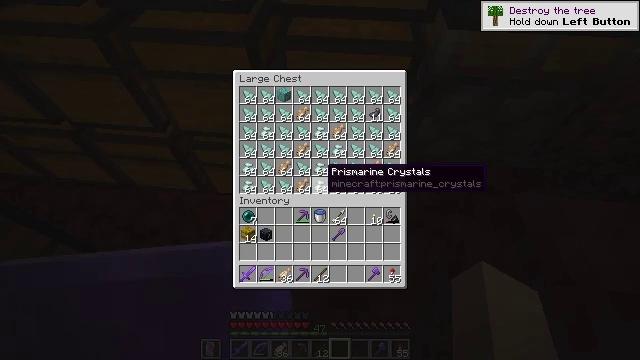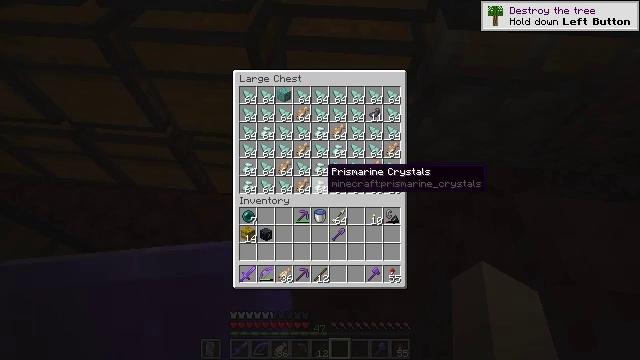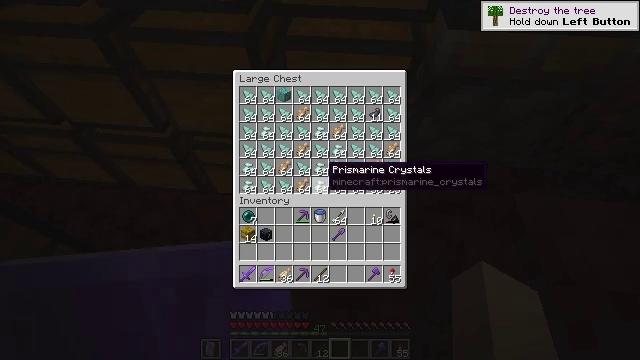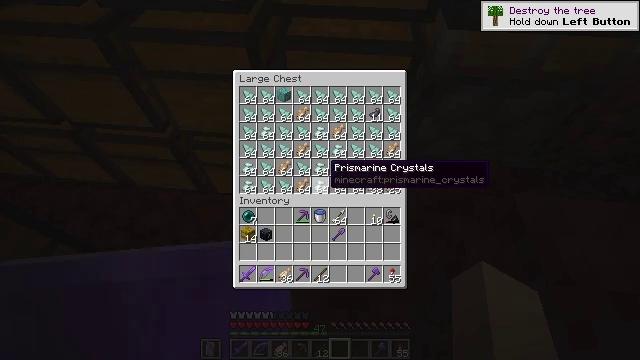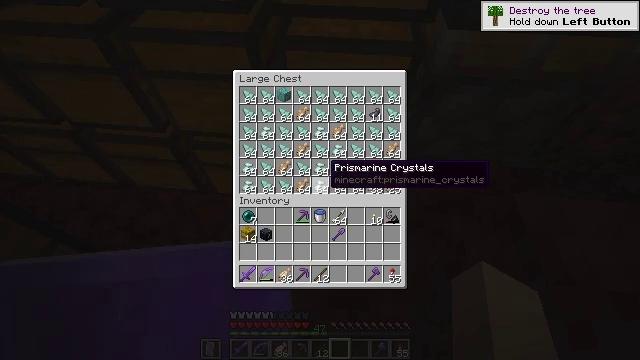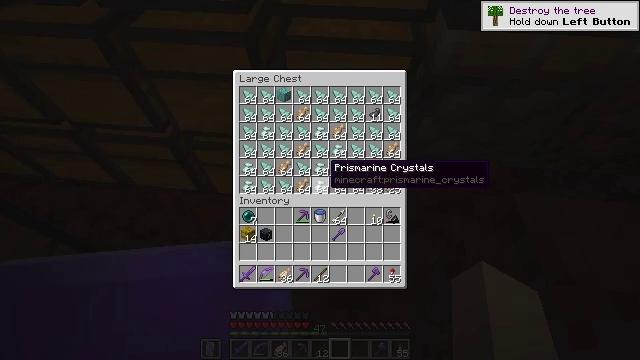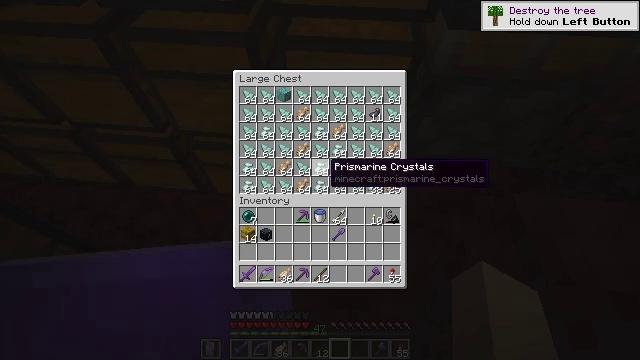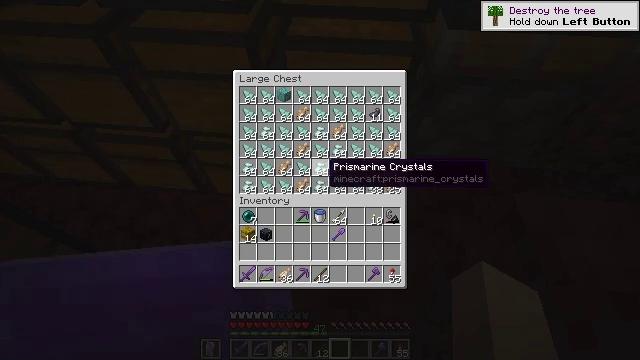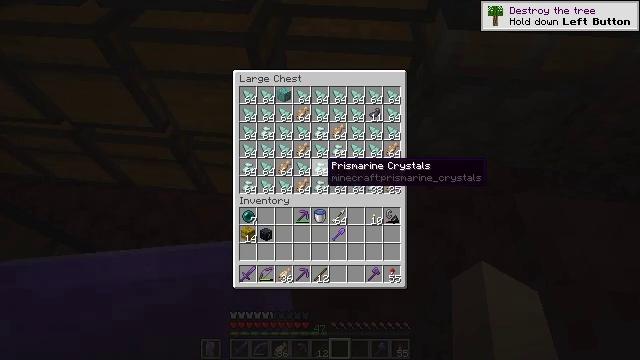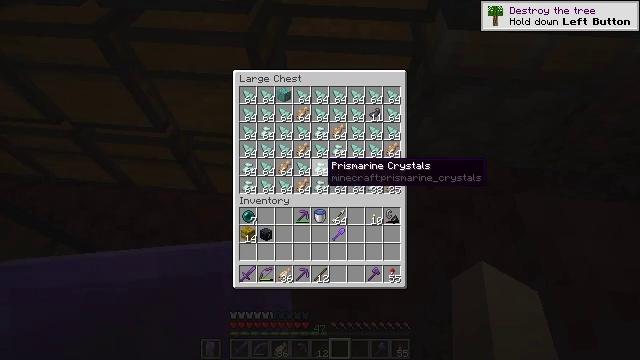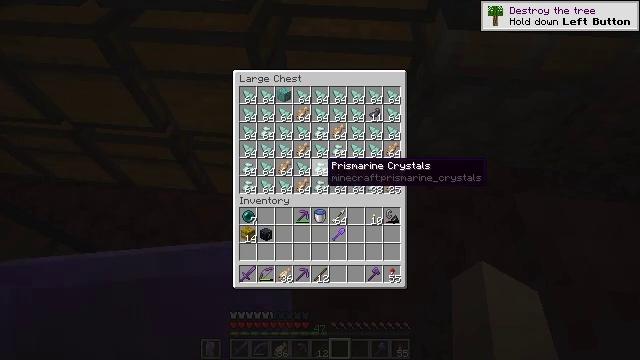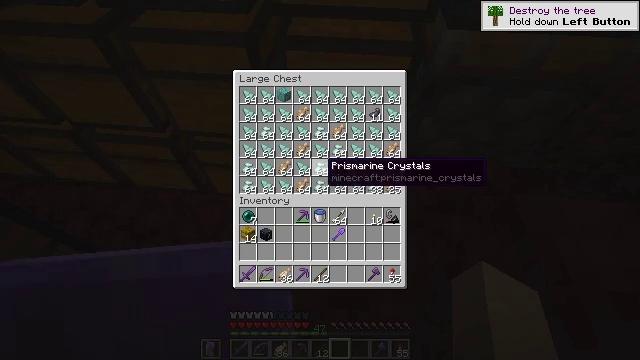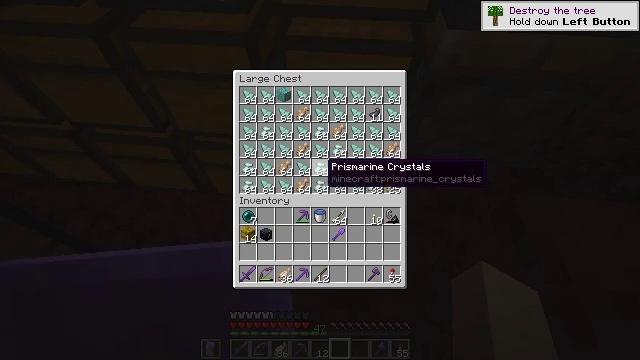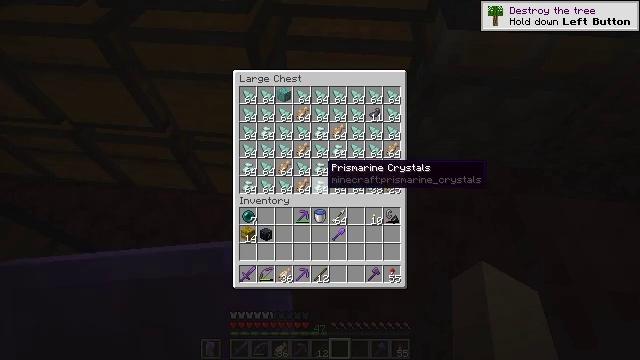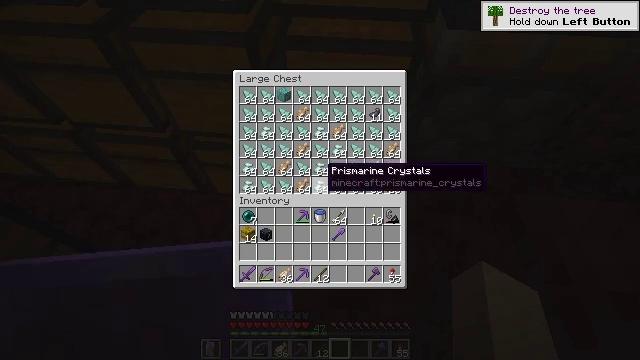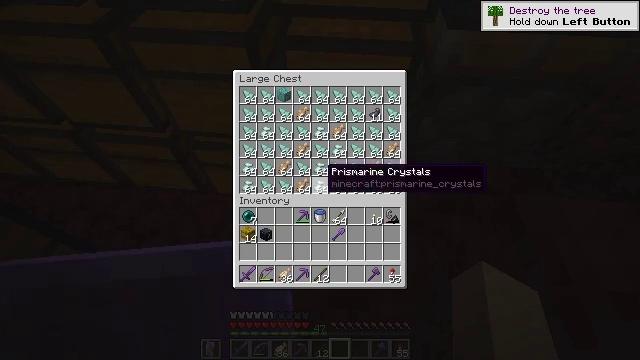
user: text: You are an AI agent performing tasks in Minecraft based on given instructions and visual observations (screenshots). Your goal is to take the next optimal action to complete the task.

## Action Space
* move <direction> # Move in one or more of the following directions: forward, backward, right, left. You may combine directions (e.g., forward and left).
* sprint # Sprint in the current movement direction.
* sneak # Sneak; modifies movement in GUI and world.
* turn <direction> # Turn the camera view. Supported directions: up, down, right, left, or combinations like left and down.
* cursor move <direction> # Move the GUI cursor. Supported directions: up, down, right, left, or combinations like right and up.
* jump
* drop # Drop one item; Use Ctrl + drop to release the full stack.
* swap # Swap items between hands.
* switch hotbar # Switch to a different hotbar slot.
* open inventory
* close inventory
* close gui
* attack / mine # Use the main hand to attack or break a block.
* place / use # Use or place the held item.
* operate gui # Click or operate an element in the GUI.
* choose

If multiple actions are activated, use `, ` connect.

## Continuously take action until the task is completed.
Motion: motion action
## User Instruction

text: Crafting a sea lantern requires the right materials.
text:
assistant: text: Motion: no_op
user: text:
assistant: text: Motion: no_op
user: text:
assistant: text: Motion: no_op
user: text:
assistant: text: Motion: no_op
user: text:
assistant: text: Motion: no_op
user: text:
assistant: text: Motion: no_op
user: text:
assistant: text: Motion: no_op
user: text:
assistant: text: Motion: no_op
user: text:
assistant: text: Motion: no_op
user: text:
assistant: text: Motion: no_op
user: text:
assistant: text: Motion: no_op
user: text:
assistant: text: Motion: no_op
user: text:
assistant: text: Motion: no_op
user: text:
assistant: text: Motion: no_op
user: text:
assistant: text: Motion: no_op
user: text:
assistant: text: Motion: no_op
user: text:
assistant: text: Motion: no_op
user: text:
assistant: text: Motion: no_op
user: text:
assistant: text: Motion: no_op
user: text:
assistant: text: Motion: attack / mine
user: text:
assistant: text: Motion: attack / mine
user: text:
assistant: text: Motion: no_op
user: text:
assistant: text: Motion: no_op
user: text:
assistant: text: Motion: no_op
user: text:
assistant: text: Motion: turn up
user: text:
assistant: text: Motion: no_op
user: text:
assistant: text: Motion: no_op
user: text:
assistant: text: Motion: sneak
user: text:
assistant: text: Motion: sneak
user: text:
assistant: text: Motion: sneak